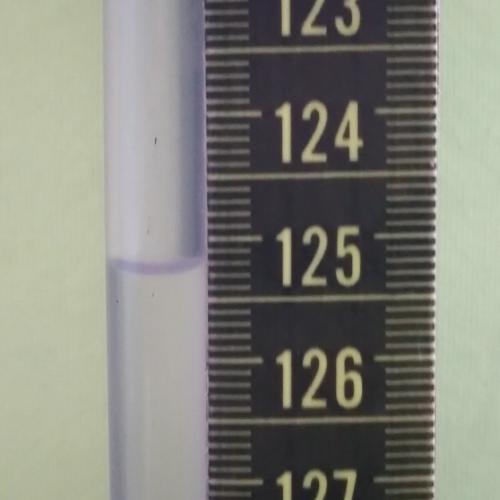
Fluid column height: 125.2 cm